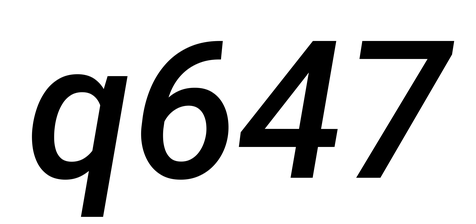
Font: Roboto-Italic_Medium_Italic